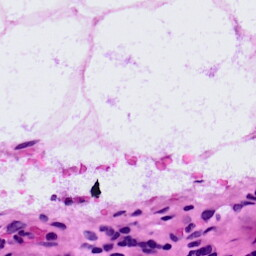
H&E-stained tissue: LymphNode